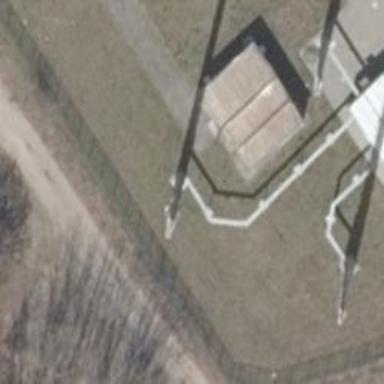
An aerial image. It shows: Communication mast tower.